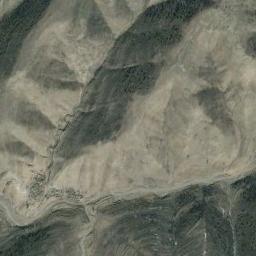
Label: mountain